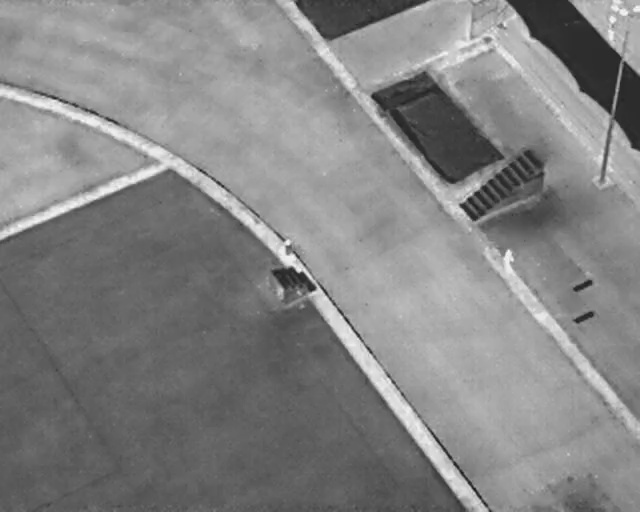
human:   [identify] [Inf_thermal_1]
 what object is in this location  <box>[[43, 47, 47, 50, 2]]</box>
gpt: <ref>1 large person at the center</ref>